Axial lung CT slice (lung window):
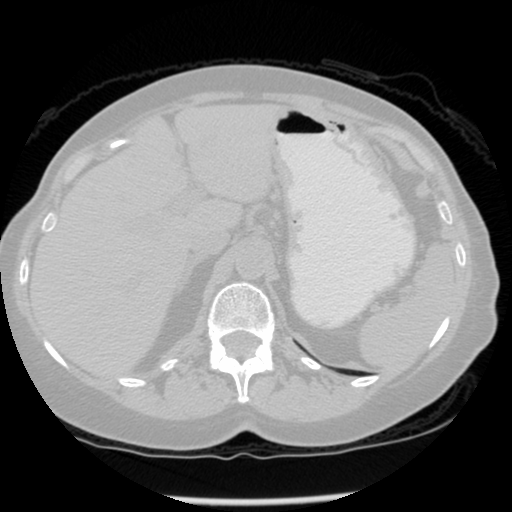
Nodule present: no